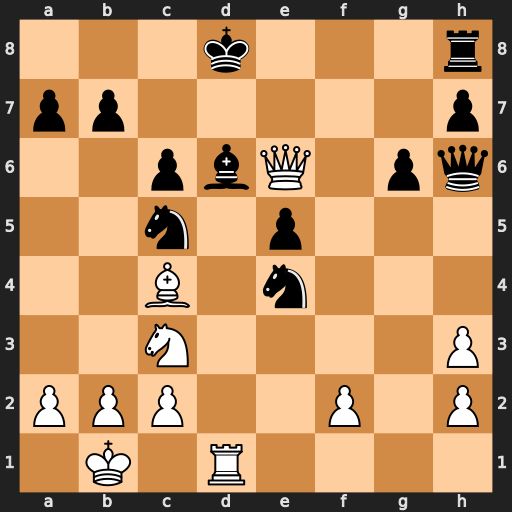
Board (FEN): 3k3r/pp5p/2pbQ1pq/2n1p3/2B1n3/2N4P/PPP2P1P/1K1R4
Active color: w
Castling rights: -
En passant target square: -
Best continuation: Rxd6+ Nxd6 Qxd6+ Nd7 Be6 Qg7 Bxd7